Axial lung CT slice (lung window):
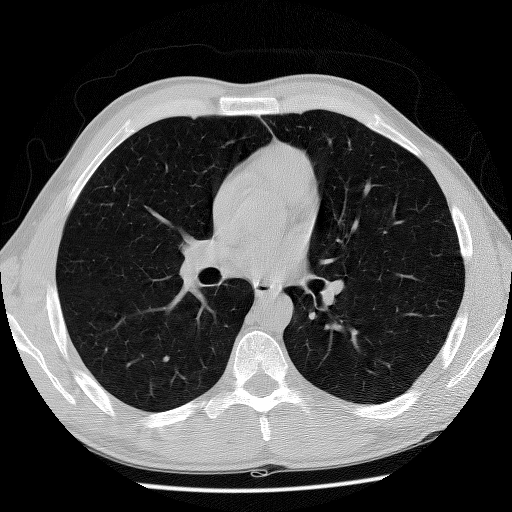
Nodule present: no